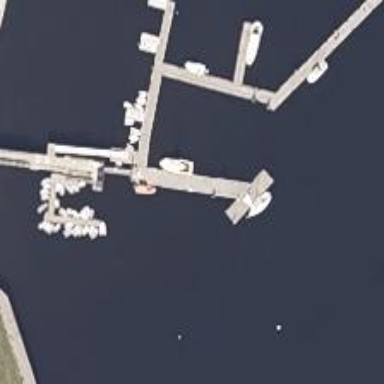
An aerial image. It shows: Man-made pier.